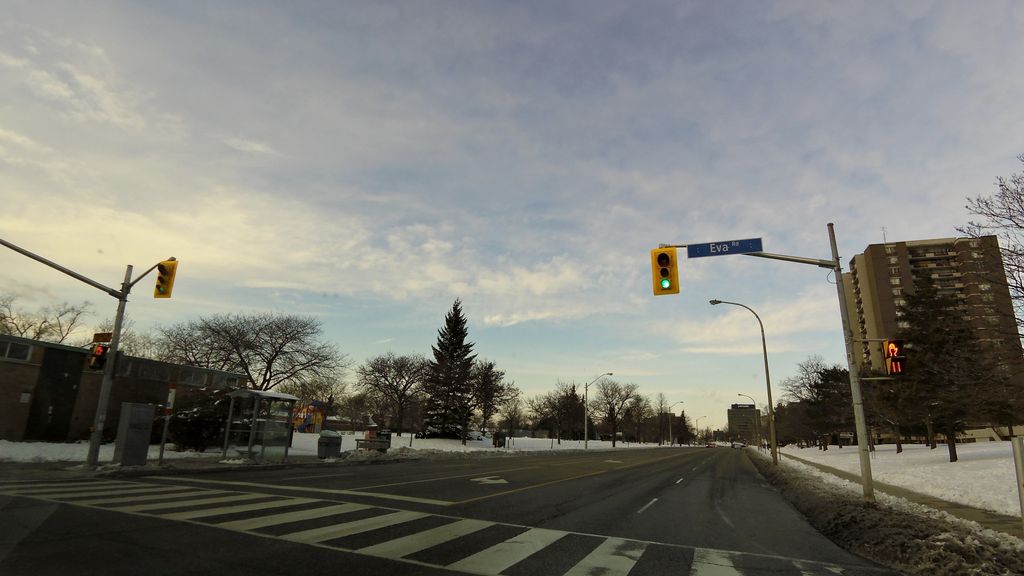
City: toronto